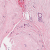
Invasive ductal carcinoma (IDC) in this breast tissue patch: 0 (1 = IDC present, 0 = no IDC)